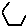
Label: hexagon